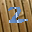
Label: 2